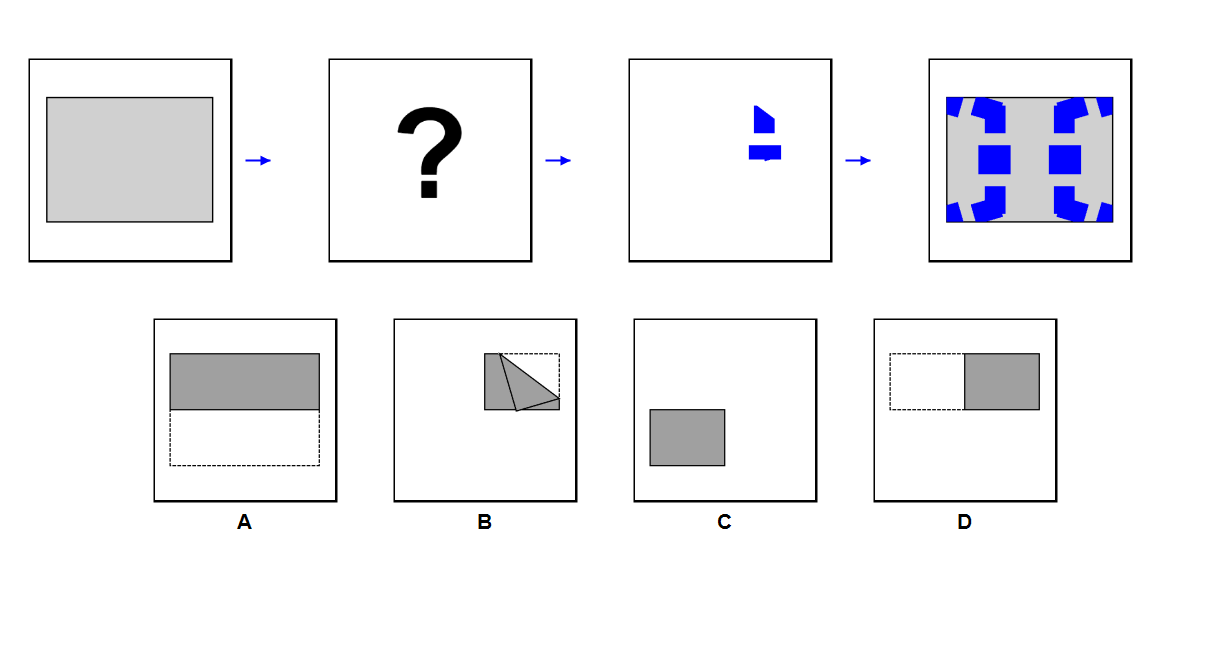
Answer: C